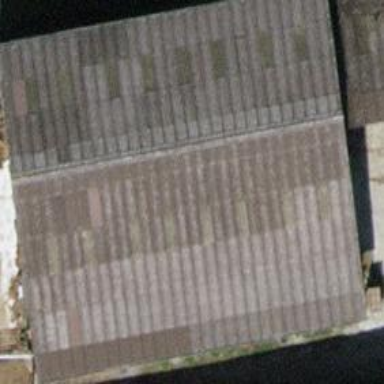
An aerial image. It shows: Gabled roof on farm auxiliary building.